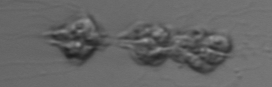
Label: Leptocylindrus_mediterraneus